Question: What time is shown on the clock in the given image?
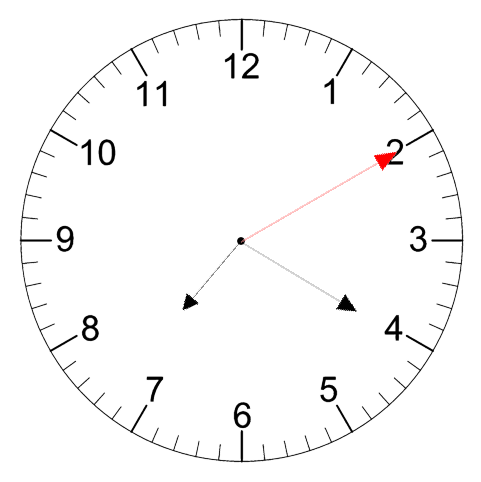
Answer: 07:20:10